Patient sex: F
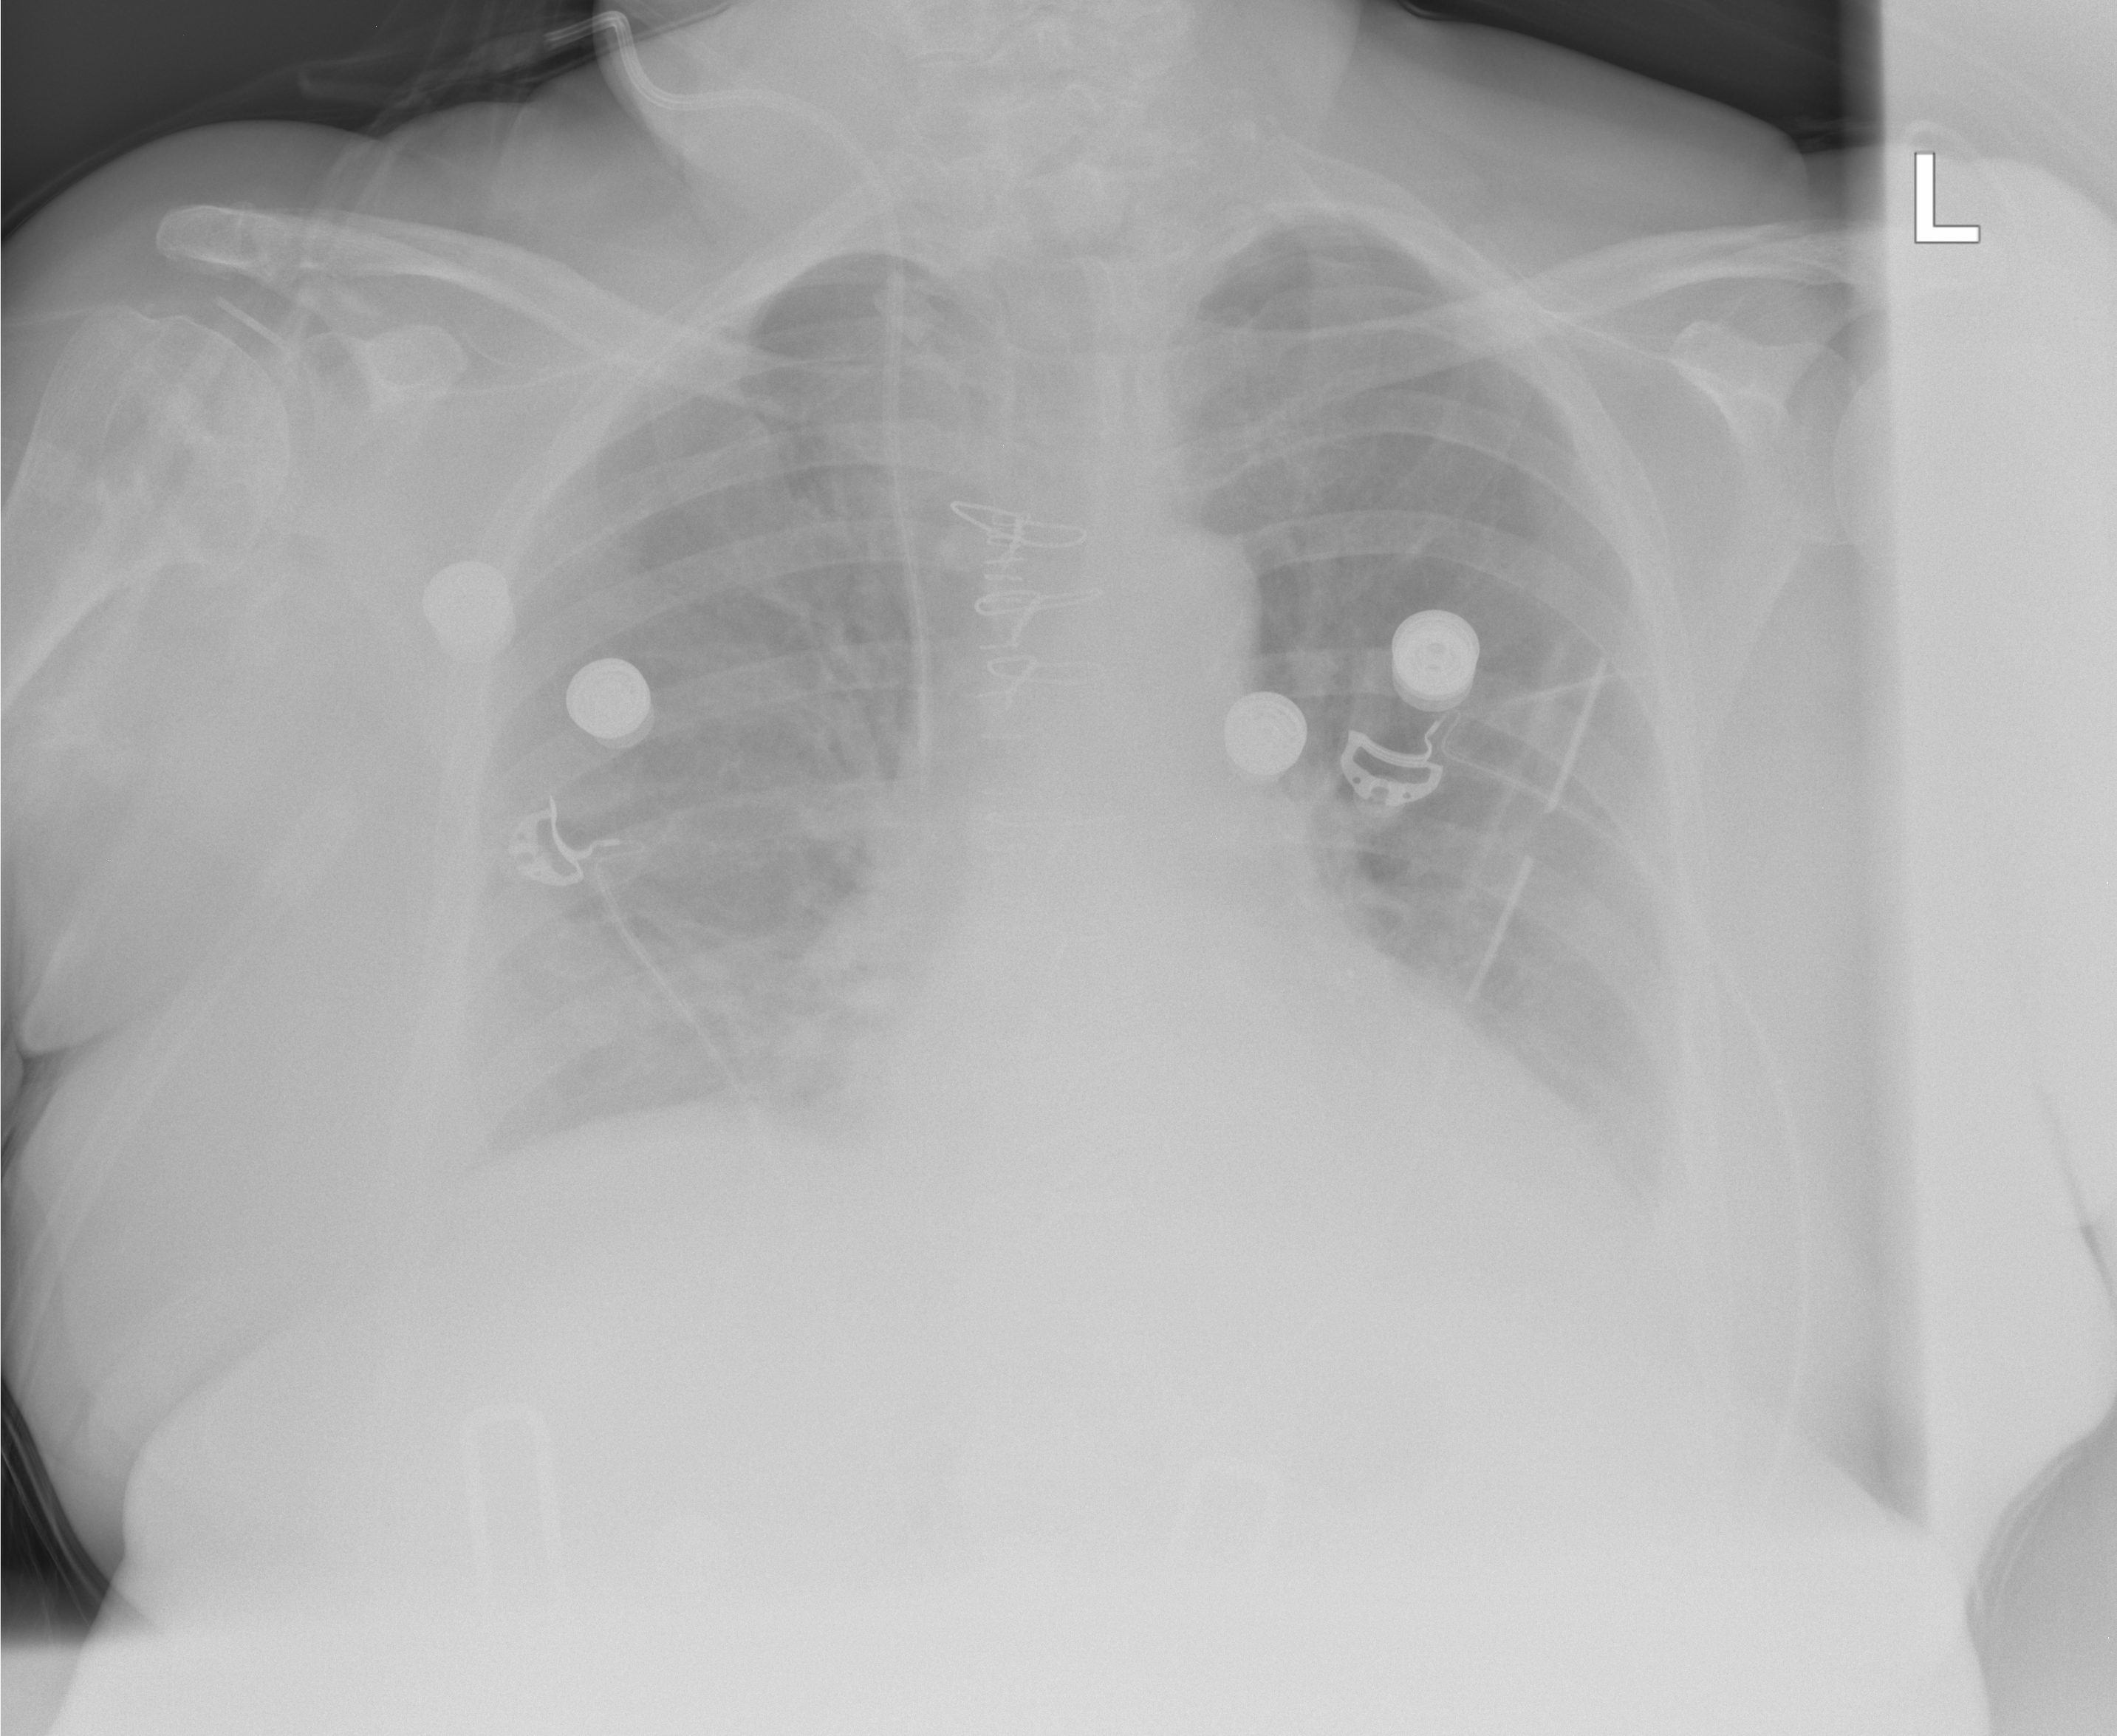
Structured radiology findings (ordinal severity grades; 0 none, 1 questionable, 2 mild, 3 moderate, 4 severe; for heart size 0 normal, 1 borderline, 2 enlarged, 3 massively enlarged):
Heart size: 1
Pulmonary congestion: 1
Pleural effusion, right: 2
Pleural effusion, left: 2
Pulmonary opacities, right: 2
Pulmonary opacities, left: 2
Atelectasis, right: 2
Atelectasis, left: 2